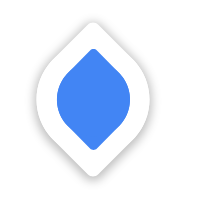
Cursor type: resize_ns
OS/theme: linux-google-cursor
Variant: blue